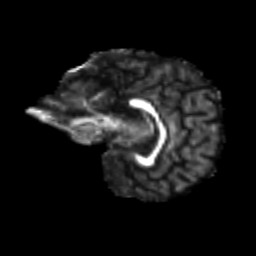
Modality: FA
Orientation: sagittal
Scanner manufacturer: siemens
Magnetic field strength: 3 T
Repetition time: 9.2 s
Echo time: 0.084 s